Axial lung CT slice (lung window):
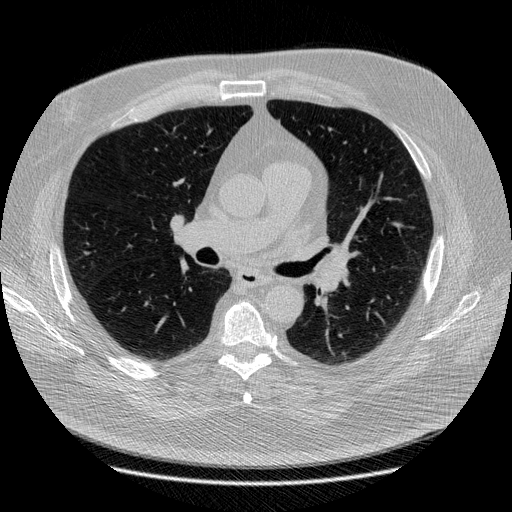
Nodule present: no